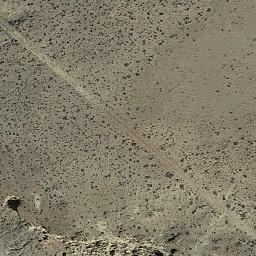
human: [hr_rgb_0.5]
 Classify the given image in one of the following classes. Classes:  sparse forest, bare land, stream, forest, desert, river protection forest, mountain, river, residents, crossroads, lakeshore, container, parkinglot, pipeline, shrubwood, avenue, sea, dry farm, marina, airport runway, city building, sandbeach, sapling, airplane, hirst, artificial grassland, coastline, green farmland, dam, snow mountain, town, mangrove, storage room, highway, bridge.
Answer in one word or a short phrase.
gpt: bare land